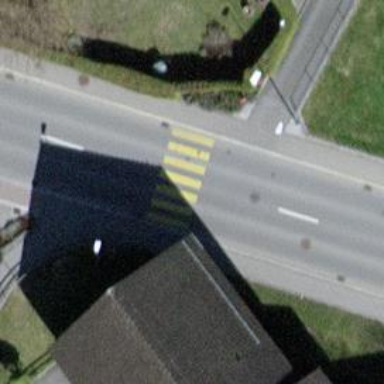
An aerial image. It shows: Zebra crossing on the road.